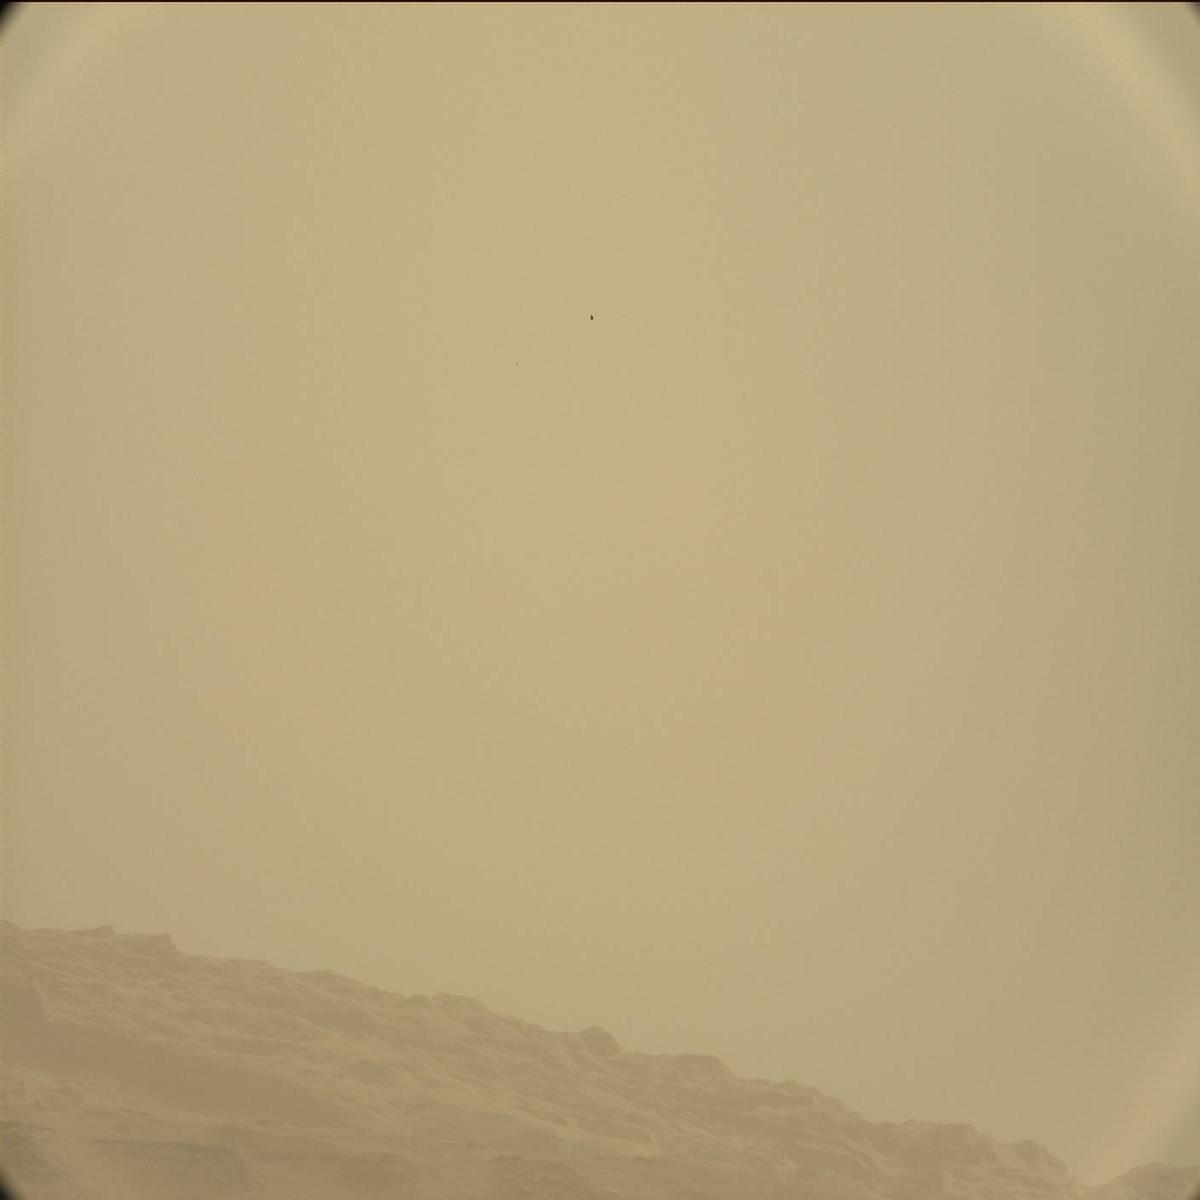
Terrain classes present: Ridge, Sand / Soil, Sky